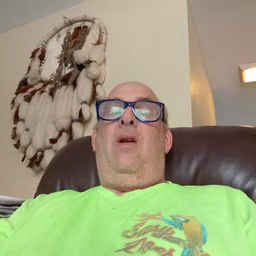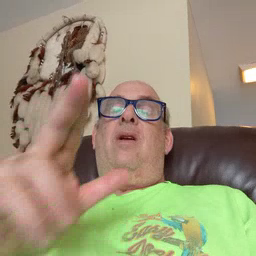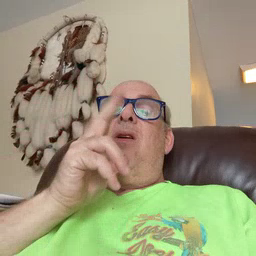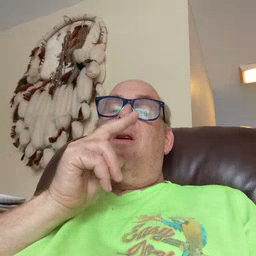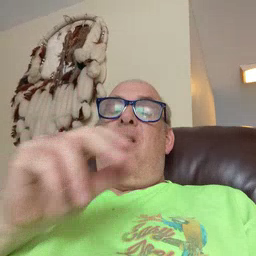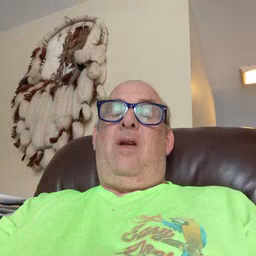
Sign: hen